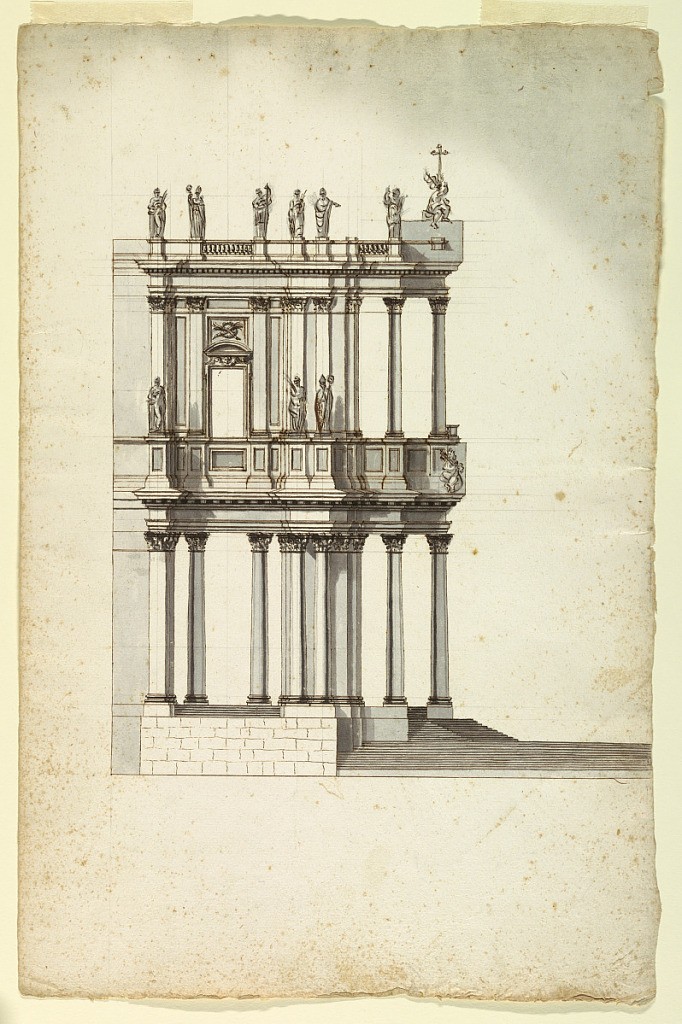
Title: Copy of Competition Design by Vanvitelli for the Facade of S. Giovanni in Laterano
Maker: Luigi Vanvitelli, Italian, 1700 – 1773
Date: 1763, after a drawing of 1732
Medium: Pen and black ink, brush and grey wash over graphite on laid paper
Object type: Drawing
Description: Steps lead to a colonnade. A loggia is in the upper story, closed by a wall with a window in its rear part. Many columns, pilasters and statues are used as decorations. A crouching figure holds a key in the right corner of the dado of the upper story.